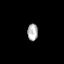
Tissue: prostate
Cell type: T cells
Senescence score: 0.7213
Nuclear area (px): 168
Mean DAPI intensity: 182.155